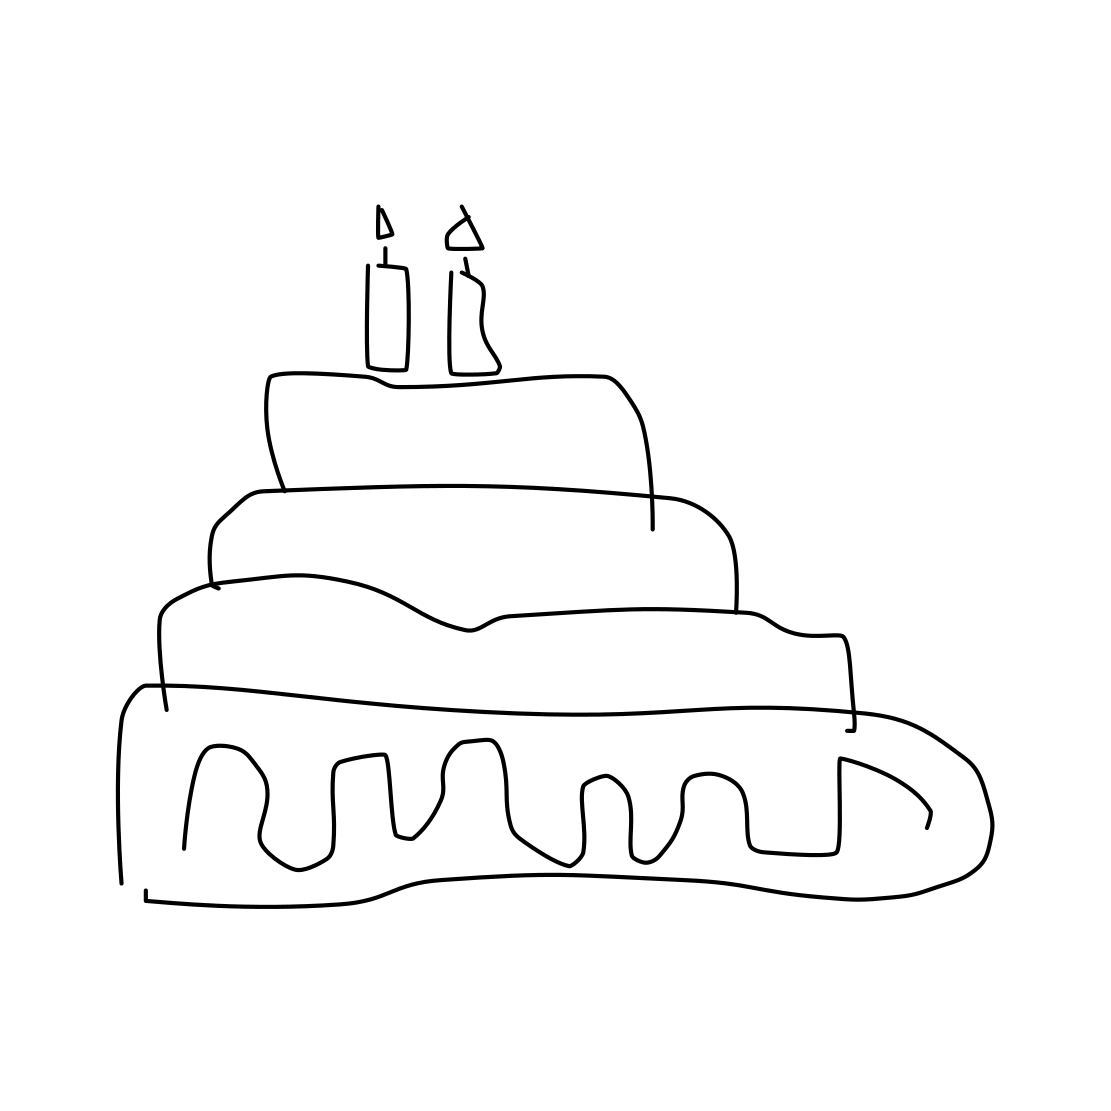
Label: cake